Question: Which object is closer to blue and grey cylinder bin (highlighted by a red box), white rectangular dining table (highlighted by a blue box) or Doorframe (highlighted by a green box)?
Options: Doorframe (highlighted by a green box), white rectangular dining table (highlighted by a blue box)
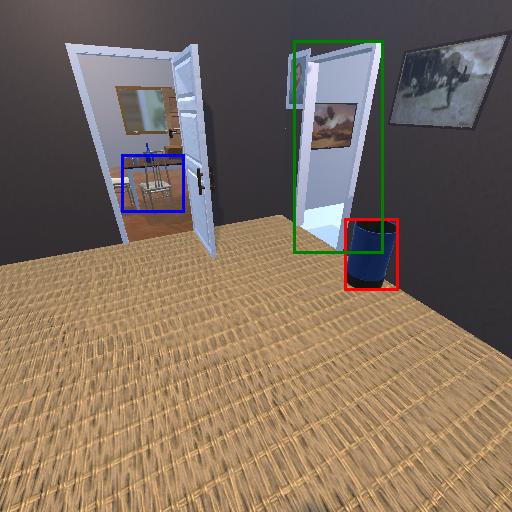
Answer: Doorframe (highlighted by a green box)